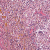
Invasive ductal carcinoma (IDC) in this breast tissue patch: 0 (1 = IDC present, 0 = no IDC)